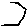
Label: hexagon